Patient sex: F
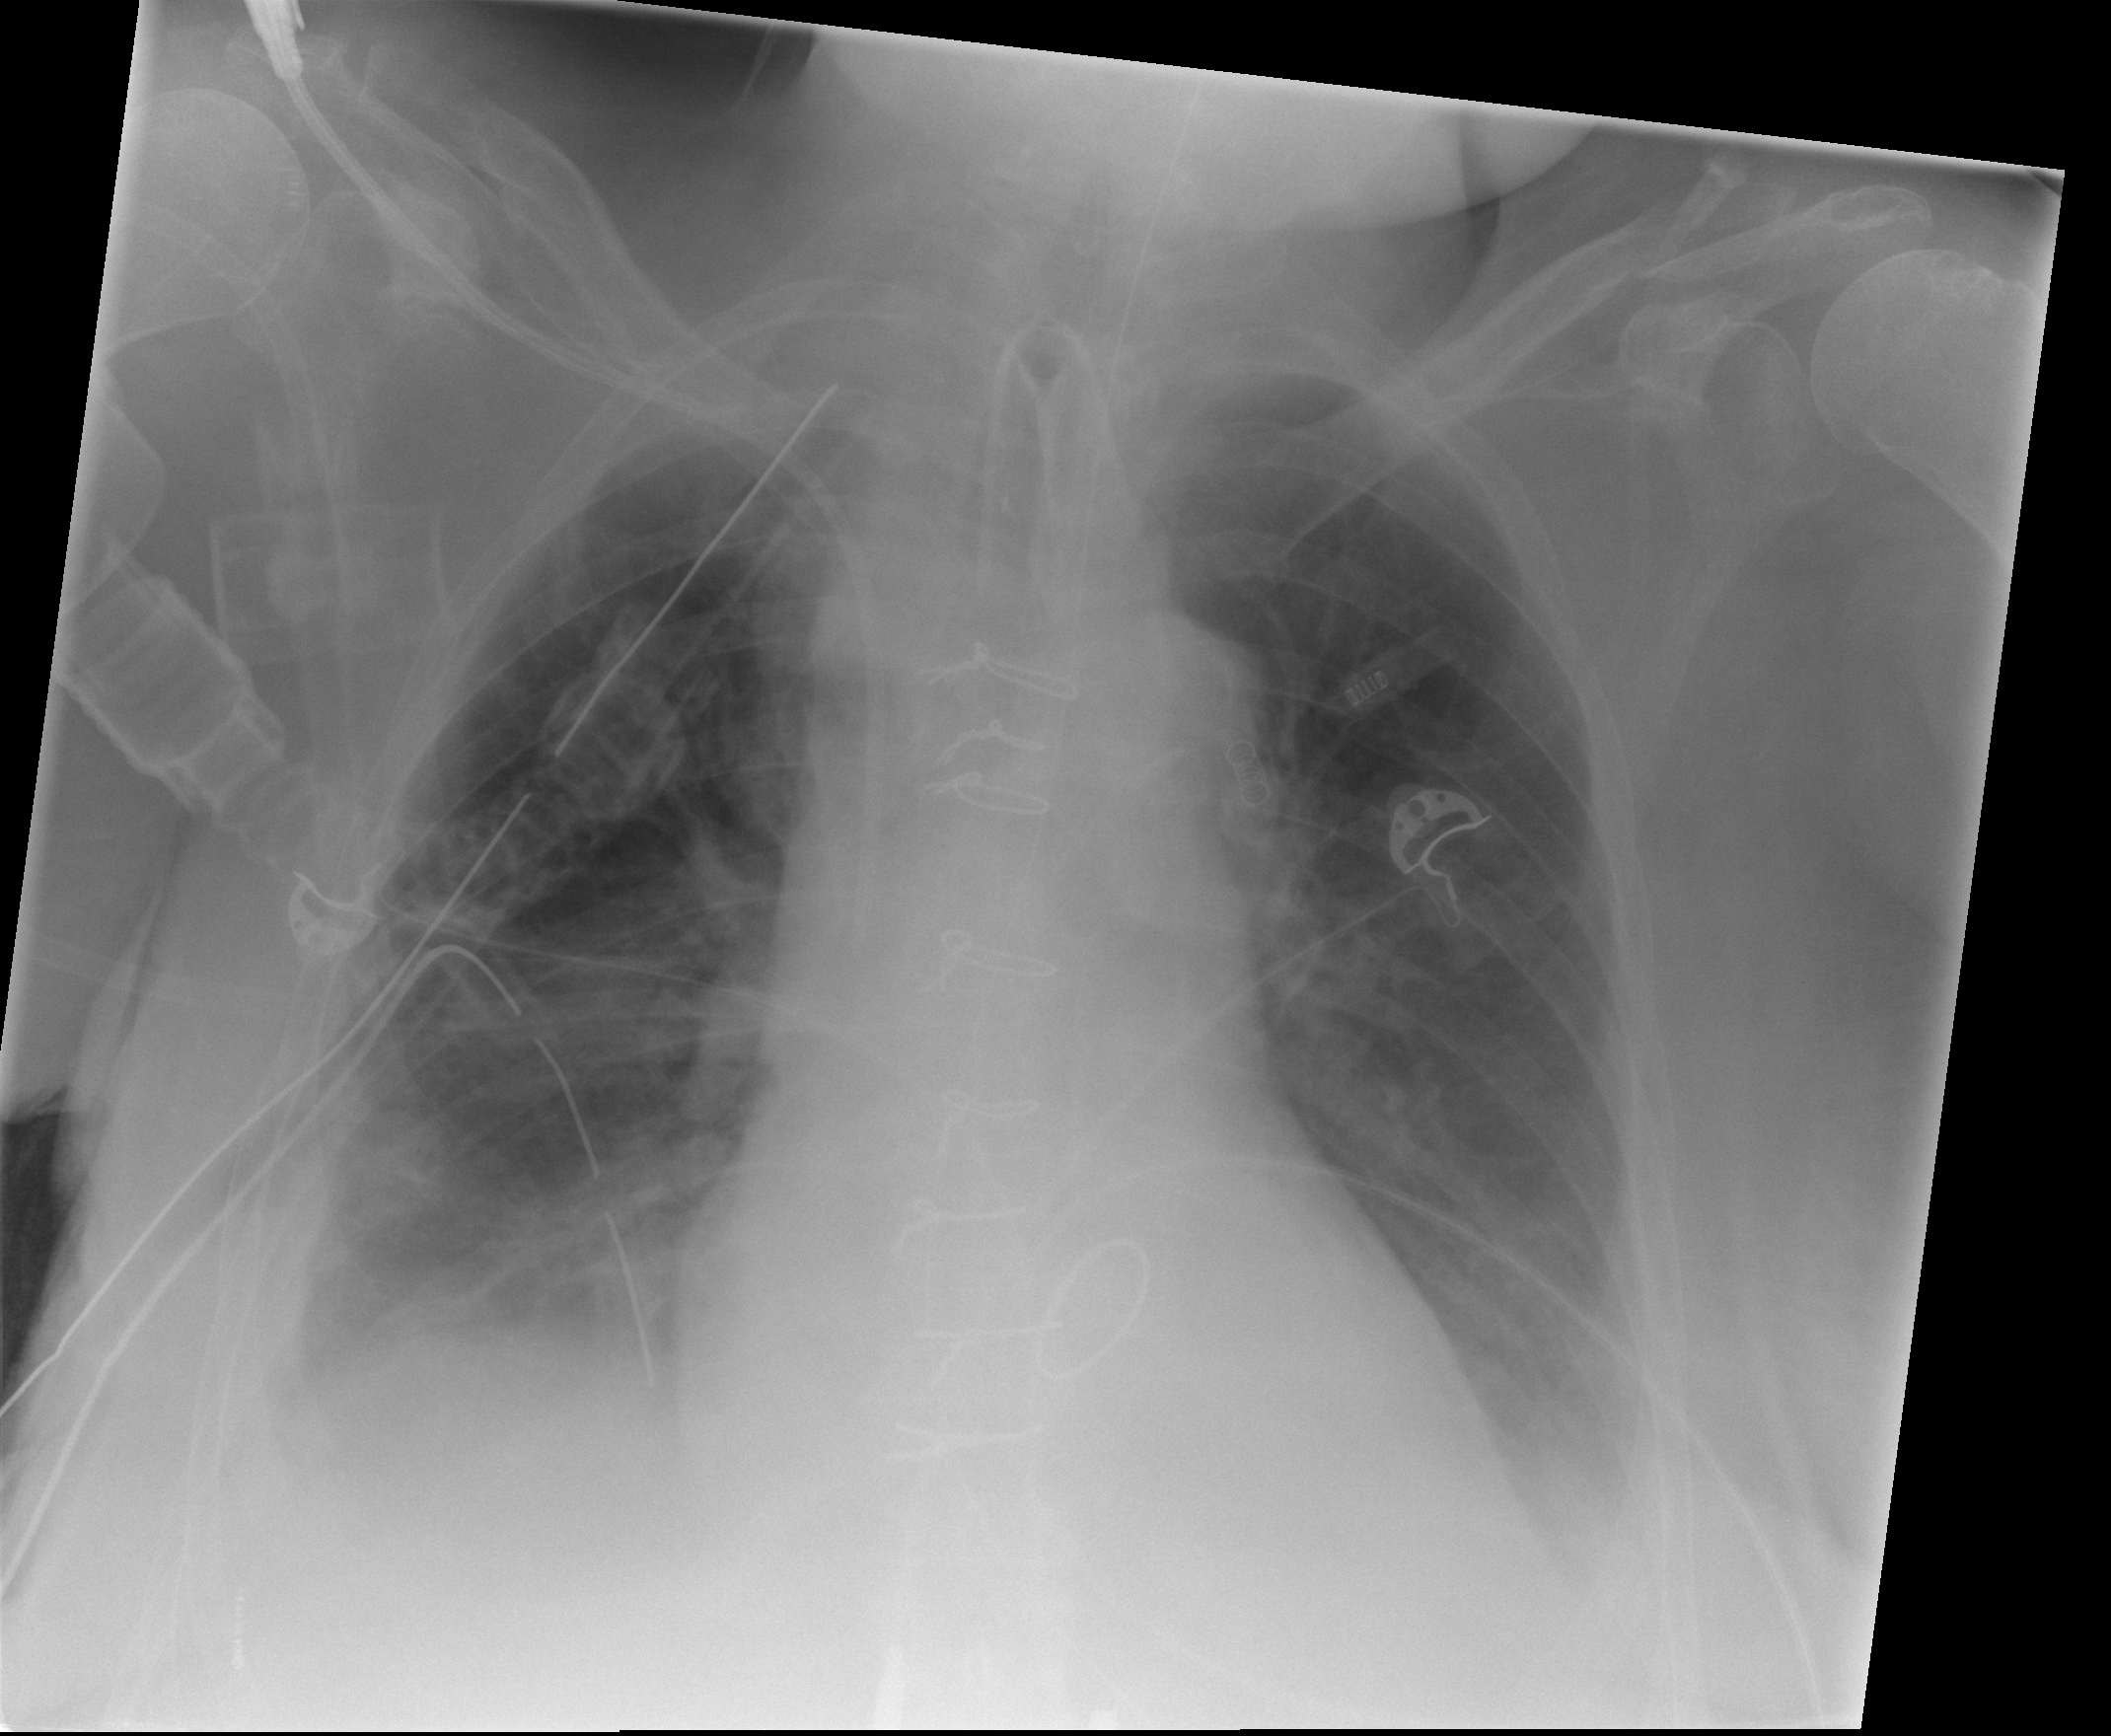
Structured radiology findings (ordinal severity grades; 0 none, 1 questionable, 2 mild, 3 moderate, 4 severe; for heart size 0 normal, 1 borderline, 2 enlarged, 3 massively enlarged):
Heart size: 1
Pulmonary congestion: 0
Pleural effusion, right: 2
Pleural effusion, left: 2
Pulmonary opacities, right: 1
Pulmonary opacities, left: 0
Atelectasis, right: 2
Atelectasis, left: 2